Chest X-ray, PA view. Patient: 35 years old, sex M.
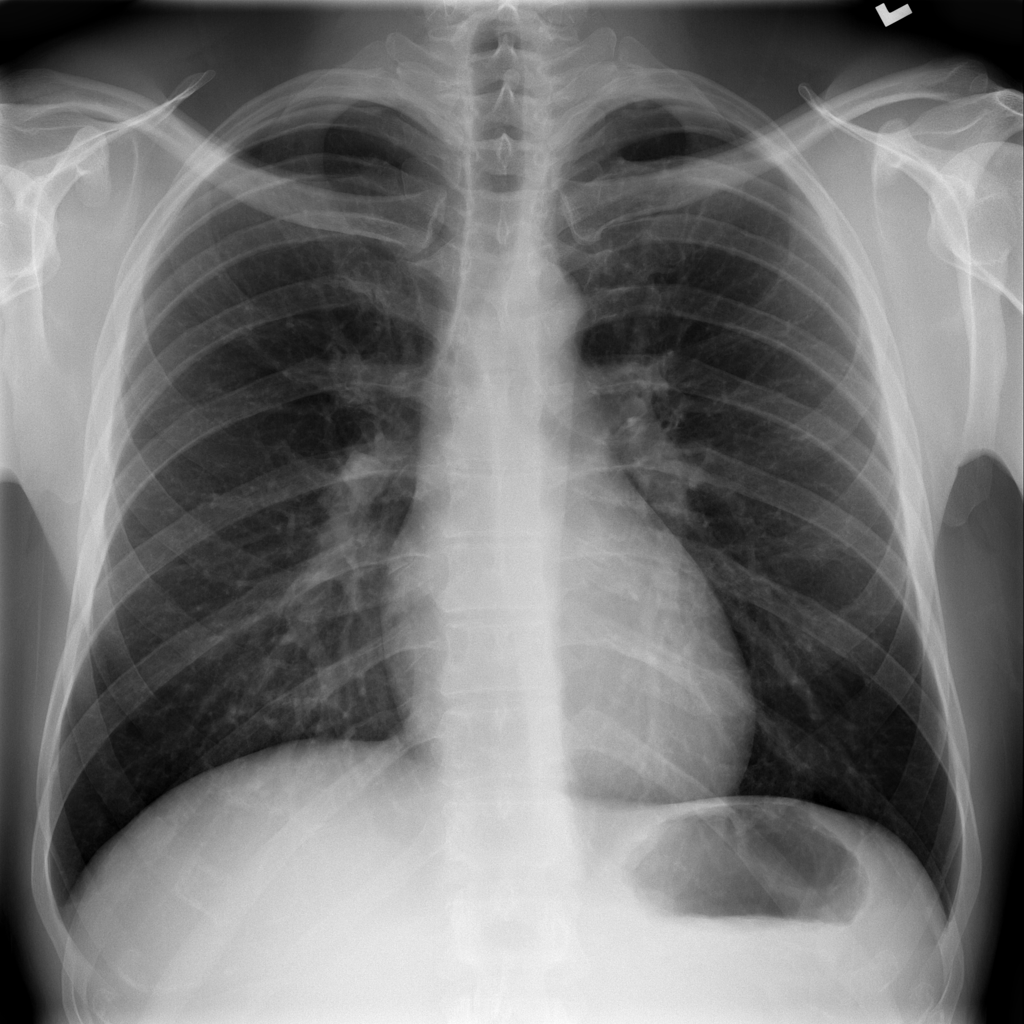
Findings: No Finding